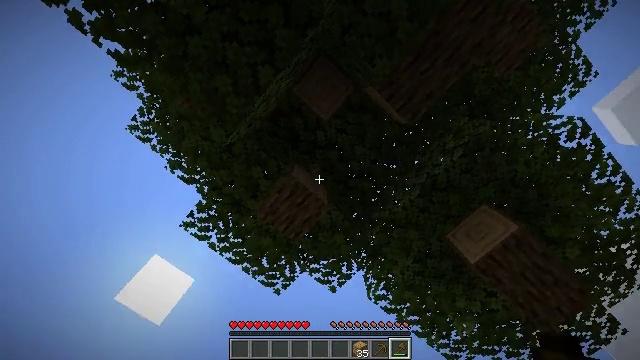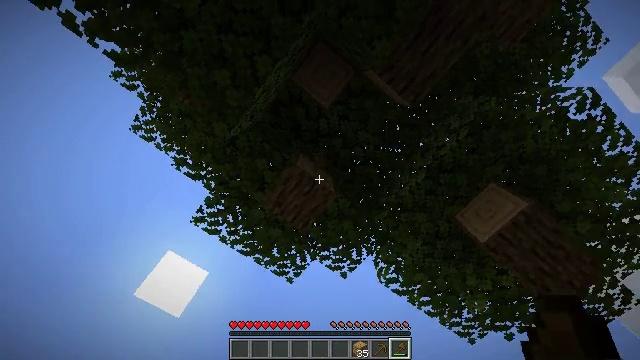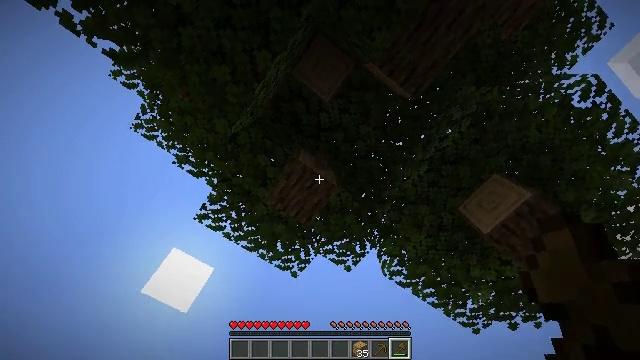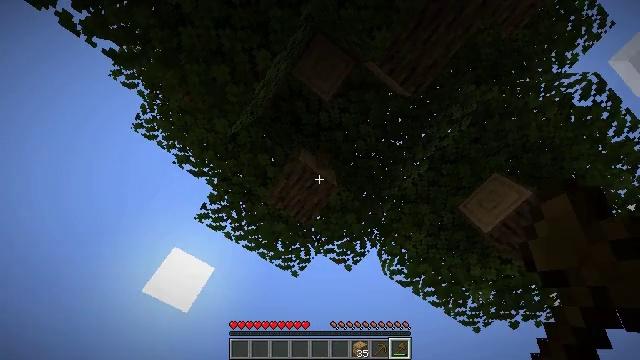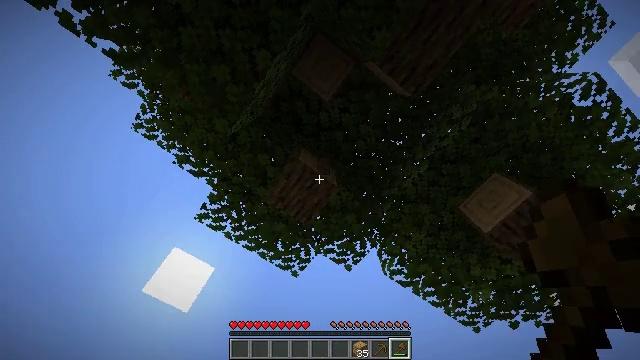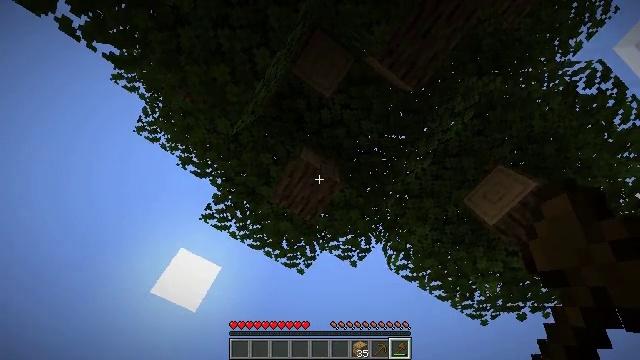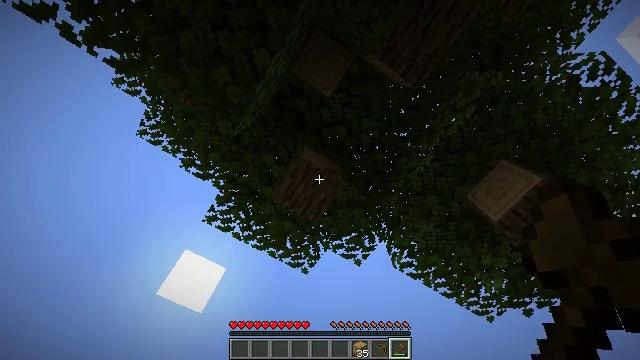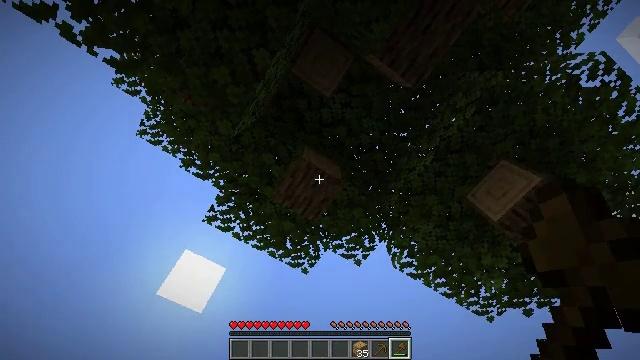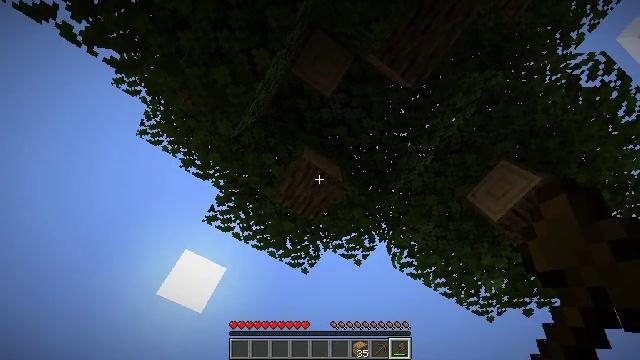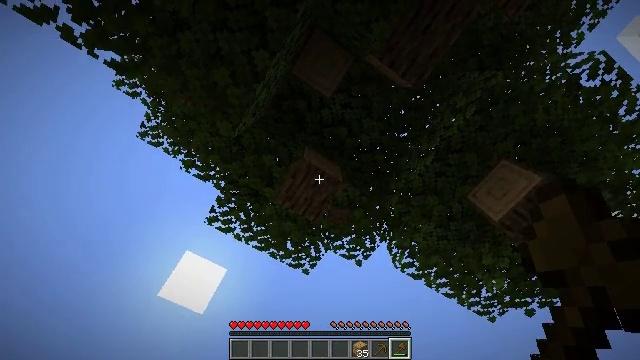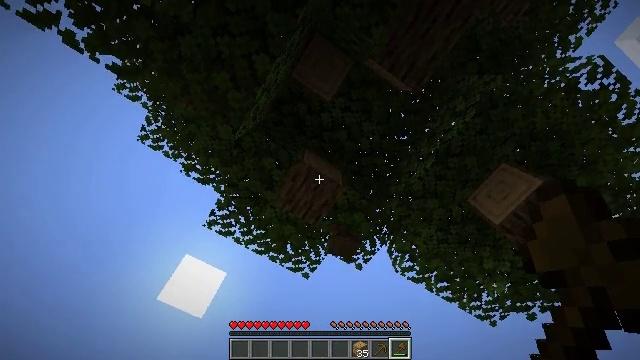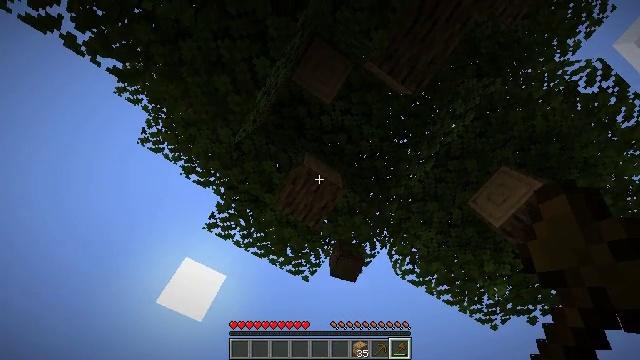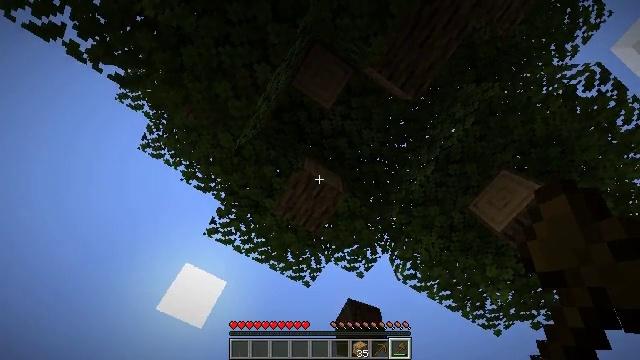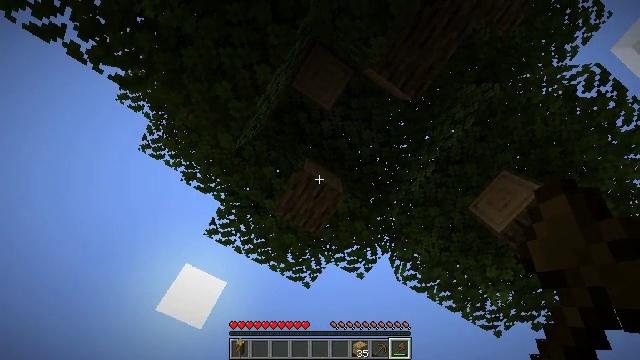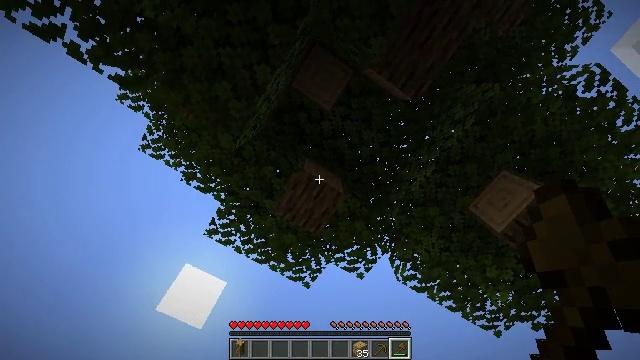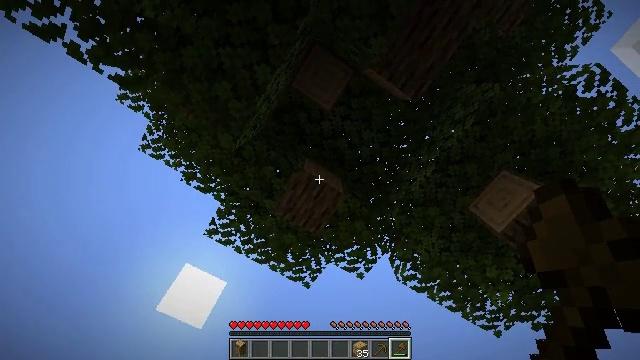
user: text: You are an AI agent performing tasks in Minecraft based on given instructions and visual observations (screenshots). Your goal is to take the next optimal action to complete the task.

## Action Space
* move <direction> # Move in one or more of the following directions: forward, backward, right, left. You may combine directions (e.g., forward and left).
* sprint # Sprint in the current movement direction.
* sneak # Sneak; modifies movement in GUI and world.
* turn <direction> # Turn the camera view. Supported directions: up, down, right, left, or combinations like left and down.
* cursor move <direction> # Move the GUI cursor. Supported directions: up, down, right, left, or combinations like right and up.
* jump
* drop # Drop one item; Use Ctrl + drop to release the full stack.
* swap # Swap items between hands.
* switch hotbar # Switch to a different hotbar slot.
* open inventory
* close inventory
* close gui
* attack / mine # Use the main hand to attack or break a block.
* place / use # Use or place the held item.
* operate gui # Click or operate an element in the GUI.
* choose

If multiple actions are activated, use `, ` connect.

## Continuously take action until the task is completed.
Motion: motion action
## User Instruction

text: Break the tree to get oak logs.
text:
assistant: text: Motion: turn left and down, attack / mine
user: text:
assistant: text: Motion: turn left and down, attack / mine
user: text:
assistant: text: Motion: attack / mine
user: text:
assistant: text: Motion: attack / mine
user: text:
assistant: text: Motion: turn left, attack / mine
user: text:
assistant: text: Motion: turn left, attack / mine
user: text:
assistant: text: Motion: attack / mine
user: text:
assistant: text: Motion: attack / mine
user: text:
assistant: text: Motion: attack / mine
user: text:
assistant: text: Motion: attack / mine
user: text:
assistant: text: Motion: attack / mine
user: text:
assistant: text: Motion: turn up, attack / mine
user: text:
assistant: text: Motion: attack / mine
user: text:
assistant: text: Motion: attack / mine
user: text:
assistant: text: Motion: attack / mine
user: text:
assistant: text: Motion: attack / mine
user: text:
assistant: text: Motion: sneak, attack / mine
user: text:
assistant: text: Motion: sneak, attack / mine
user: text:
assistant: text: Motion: sneak, attack / mine
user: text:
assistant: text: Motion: move forward, sneak, attack / mine
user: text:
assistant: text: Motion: move forward, sneak, attack / mine
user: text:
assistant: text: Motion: move forward, sneak, attack / mine
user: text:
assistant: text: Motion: move forward, sneak, turn up, attack / mine
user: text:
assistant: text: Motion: move forward, sneak, turn up, attack / mine
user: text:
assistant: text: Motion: move forward, sneak, turn up, attack / mine
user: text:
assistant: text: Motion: move forward, sneak, attack / mine
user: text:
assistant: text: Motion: move forward, sneak, attack / mine
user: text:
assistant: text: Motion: move forward, sneak, attack / mine
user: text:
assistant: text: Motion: move forward, sneak, attack / mine
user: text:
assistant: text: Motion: move forward, sneak, attack / mine